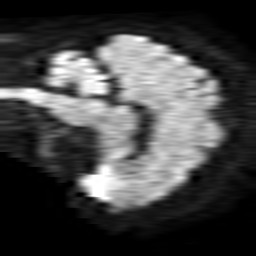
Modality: TRACE
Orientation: sagittal
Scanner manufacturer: philips
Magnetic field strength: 1.5 T
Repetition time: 3.397 s
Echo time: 0.06899 s